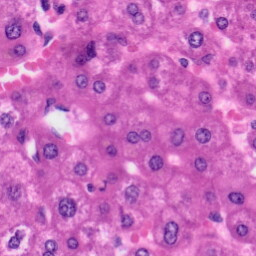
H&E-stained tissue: Liver